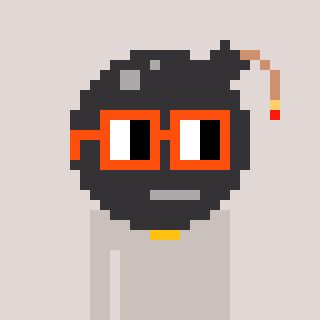
a pixel art character with square orange glasses, a bomb-shaped head and a foggrey-colored body on a warm background